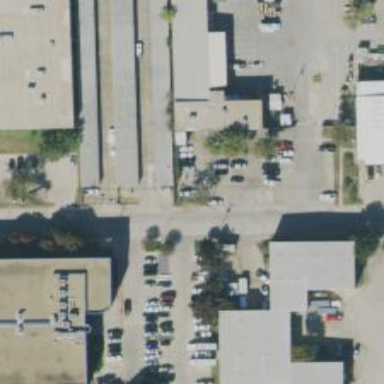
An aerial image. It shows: Commercial building.